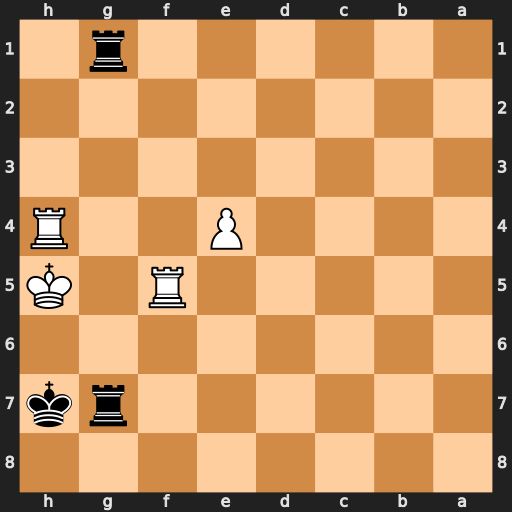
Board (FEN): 8/6rk/8/5R1K/4P2R/8/8/6r1
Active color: b
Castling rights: -
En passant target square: -
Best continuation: R1g6 e5 Rh6#